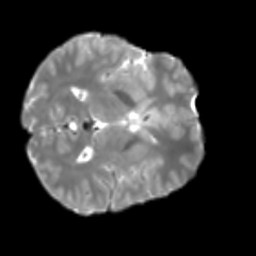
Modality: T2w
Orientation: axial
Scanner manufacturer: siemens
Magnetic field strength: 3 T
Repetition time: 4 s
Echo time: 0.0594 s